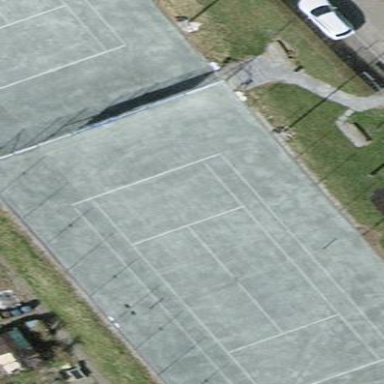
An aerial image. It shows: Tennis court on the leisure land pitch.